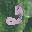
Label: 2